Question: I want to render image and text like in this pic in 2 rows and 2columns. The gap between image and text on its right should be same when the browser width is re adjusted ( I am using media queries) (Desired apperance- <URL>. The problem I am facing is when I scale the browser at some point the text gets mis-aligned. It appears one line below the image.

The html and css code are in the fiddle link below. Any suggestion on what is going wrong is much appreciated. I apologize to remove the actual text.
'''
div class="freedom_carousel"> <!--Freedom section -->
<p class="heading"> This is heading. </p>
<div class="container1">
<div class="col1"><img class="icon" src="/path/to/image" > <span class="icon-text"> <b>This is </b> Text TextText TextText TextText TextText Text </span></div>
<div class="col2"><img class="icon" src="/path/to/image" > <span class="icon-text"><b>This is</b> Text Text Text TextText TextText TextText Text </span></div>
</div> <!--End of container 1 -->
<div class="container2">
<div class="col1"><img class="icon" src="/path/to/image" > <span class="icon-text"><b>Access </b> Text TextText TextText TextText TextText TextText TextText TextText Text</span></div>
<div class="col2"><img class="icon" src="/path/to/image" > <span class="icon-text"><b>This is</b> Text TextText TextText TextText TextText TextText TextText Text</span></div>
</div> <!--End of container 2 -->
</div>
'''
<URL>
If you readjust the width of result window of fiddle, it reflects my explanation. I hope that explains the problem better.
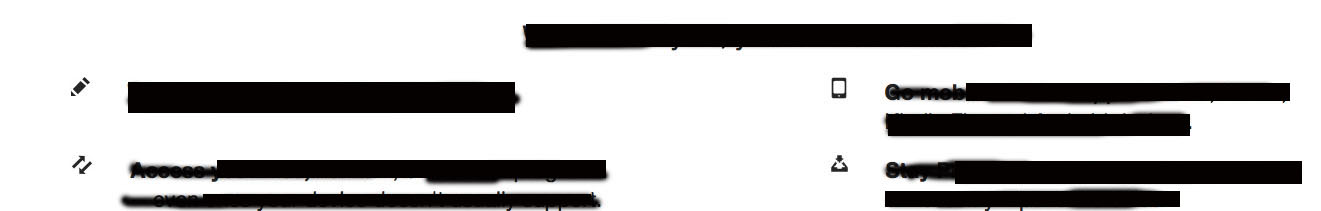
Answer: Change your HTML like this:
'''
<div class="freedom_carousel">
<!--Freedom section -->
<p class="heading">This is heading.</p>
<div class="container1">
<div class="col1">
<p>
<img class="icon" src="/path/to/image" /> <span class="icon-text"> <b>This is </b> Text TextText TextText TextText TextText Text </span>
</p>
</div>
<div class="col2">
<p>
<img class="icon" src="/path/to/image" /> <span class="icon-text"> <b>This is </b> Text TextText TextText TextText TextText Text </span>
</p>
</div>
</div>
<!--End of container 1 -->
<div class="container2">
<div class="col1">
<p>
<img class="icon" src="/path/to/image" /> <span class="icon-text"> <b>This is </b> Text TextText TextText TextText TextText Text </span>
</p>
</div>
<div class="col2">
<p>
<img class="icon" src="/path/to/image" /> <span class="icon-text"> <b>This is </b> Text TextText TextText TextText TextText Text </span>
</p>
</div>
</div>
<!--End of container 2 -->
</div>
</div>
<!--End of Freedom carousel -->
'''
and your CSS like this:
'''
.freedom_carousel {
border:2px solid red;
float: left;
}
.freedom_carousel .heading {
font-family:"HelveticaNeueMedium", "HelveticaNeue-Medium", "Helvetica Neue Medium", "HelveticaNeue", "Helvetica Neue", "Helvetica";
font-size: 20pt;
color: #252525;
font-style: normal;
text-align: center;
line-height: 24pt;
letter-spacing: 0em;
}
.freedom_carousel .container1 {
float:left;
width:100%;
}
.freedom_carousel .container2 {
float:left;
width:100%;
margin-top: 1%;
}
.freedom_carousel .col1 {
float:left;
margin-left: 13%;
width:40%;
}
.freedom_carousel .col2 {
float:left;
width:40%;
}
.freedom_carousel .icon {
}
.freedom_carousel .icon-text {
font-family:"HelveticaNeueMedium", "HelveticaNeue-Medium", "Helvetica Neue Medium", "HelveticaNeue", "Helvetica Neue", "Helvetica";
font-size: 16pt;
color: #252525;
font-style: normal;
text-align: left;
line-height: 22pt;
letter-spacing: 0em;
margin-left: 5%;
}
. .features {
border:2px solid red;
float: left;
}
.features .heading {
font-family:"HelveticaNeueMedium", "HelveticaNeue-Medium", "Helvetica Neue Medium", "HelveticaNeue", "Helvetica Neue", "Helvetica";
font-size: 20pt;
color: #252525;
font-style: normal;
text-align: center;
line-height: 24pt;
letter-spacing: 0em;
}
.col1 p, .col2 p {
display:block;
}
.col1 img, .col1 span, .col2 img, .col2 span {
display:inline-block;
float:none
}
.icon {
width:10%;
}
.icon-text {
width:80%
}
'''
<URL> You will probably need to adjust the 2 last lines width values to your needs, but it will work anyways